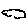
Label: cloud